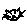
Label: cat